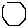
Label: hexagon